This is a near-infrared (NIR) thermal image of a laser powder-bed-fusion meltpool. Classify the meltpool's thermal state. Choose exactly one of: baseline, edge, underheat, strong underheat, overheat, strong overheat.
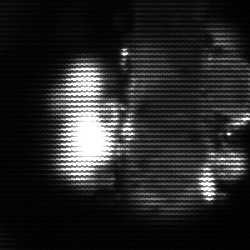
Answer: strong underheat